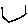
Label: hexagon